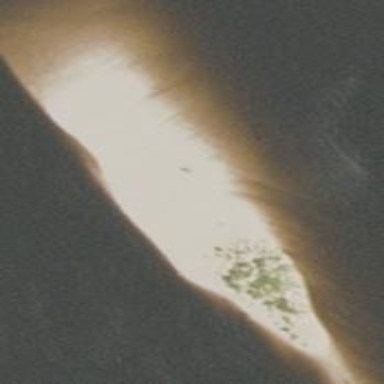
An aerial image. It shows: Shoal with sandy surface.